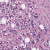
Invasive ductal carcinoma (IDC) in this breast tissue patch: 1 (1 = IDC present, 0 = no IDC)